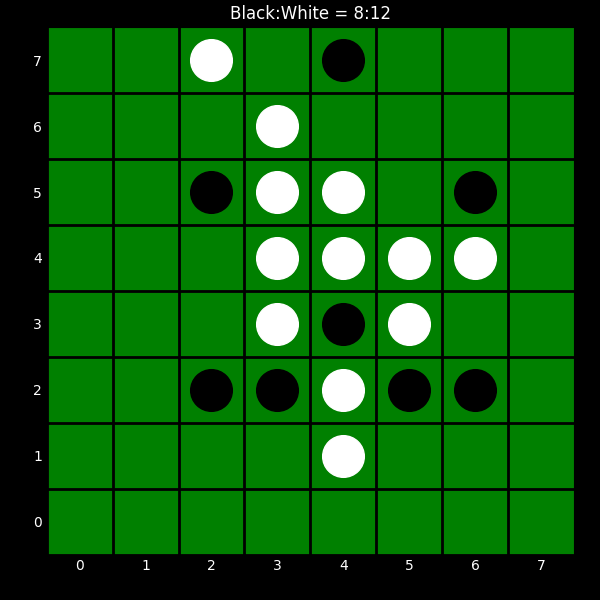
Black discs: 8
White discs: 12